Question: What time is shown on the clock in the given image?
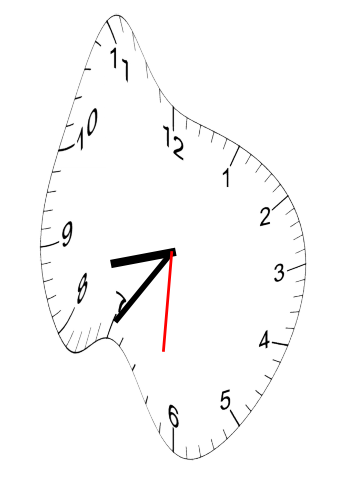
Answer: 08:35:31